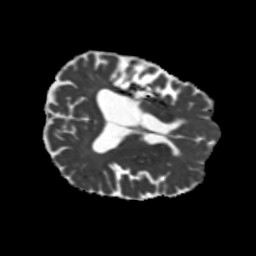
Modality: MD
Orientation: axial
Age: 51
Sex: female
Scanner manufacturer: siemens
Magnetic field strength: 3 T
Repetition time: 5.25 s
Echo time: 0.08 s